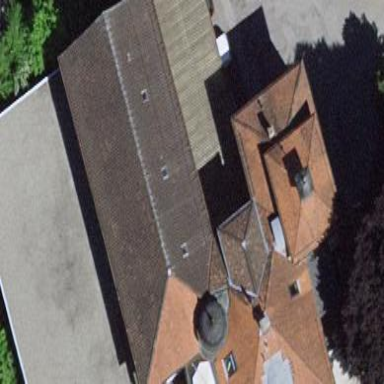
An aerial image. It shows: View of roof of building.